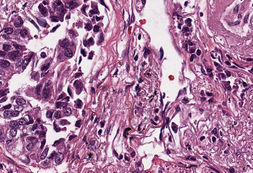
Tumor epithelial tissue: yes
Tumor-associated stroma tissue: yes
Normal tissue: no